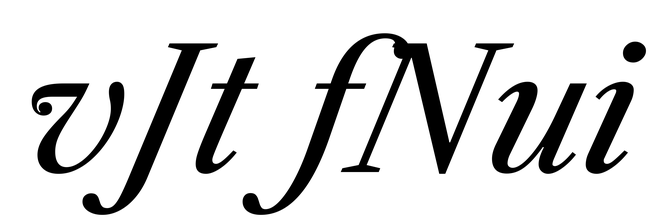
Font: LibreCaslonText-Italic_Italic